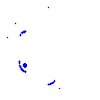
Particle: electron